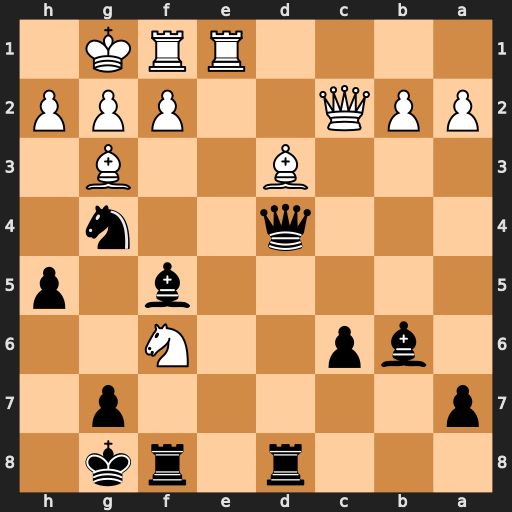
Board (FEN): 3r1rk1/p5p1/1bp2N2/5b1p/3q2n1/3B2B1/PPQ2PPP/4RRK1
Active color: b
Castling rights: -
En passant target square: -
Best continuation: Qxf6 Bxf5 Qxf5 Qxf5 Rxf5